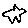
Label: star